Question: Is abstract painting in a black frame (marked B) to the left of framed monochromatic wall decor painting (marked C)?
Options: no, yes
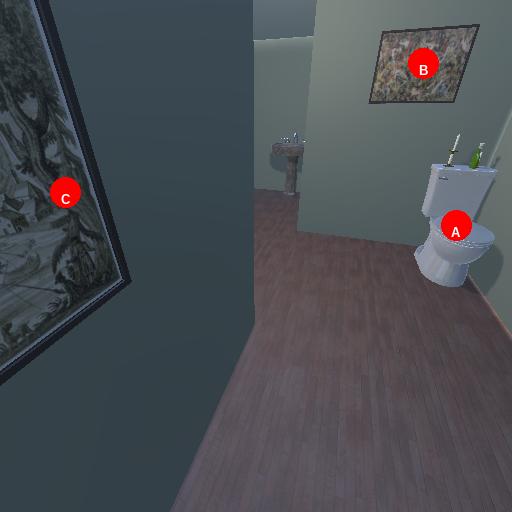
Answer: no